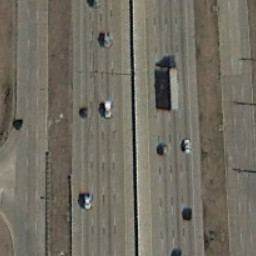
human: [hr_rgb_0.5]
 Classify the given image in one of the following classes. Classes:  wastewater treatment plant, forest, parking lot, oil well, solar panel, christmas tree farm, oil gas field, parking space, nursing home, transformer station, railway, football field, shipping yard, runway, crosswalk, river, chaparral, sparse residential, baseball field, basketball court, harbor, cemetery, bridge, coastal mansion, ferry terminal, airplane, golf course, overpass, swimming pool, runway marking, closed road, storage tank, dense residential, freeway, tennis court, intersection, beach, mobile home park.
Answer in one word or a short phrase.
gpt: freeway